Question: I'm trying to draw a simple coloured rectangle on Monogame (for Windows8) using the 3D primitives 'DrawUserPrimitives' and 'VertexPositionColor', but the only thing I can see is a rectangle that covers the upper half of the screen, as you can see in the screenshot below. This occurs when drawing a triangle, too.

Here's my code:
'''
// camera code
Camera.Position = new Vector3(0, 1500, 0);
Camera.Projection = Matrix.CreatePerspectiveFieldOfView(MathHelper.ToRadians(45), GraphicsDevice.Viewport.AspectRatio, 1, 5000);
Camera.View = Matrix.CreateLookAt(Camera.Position, Vector3.Down, Vector3.Forward);
VertexPositionColor[] vertexList = new VertexPositionColor[4];
BasicEffect basicEffect;
VertexBuffer vertexBuffer;
// initializations
vertexList[0] = new VertexPositionColor(new Vector3(-957, 10, -635), Color.Red);
vertexList[1] = new VertexPositionColor(new Vector3(957, 10, -635), Color.Lime);
vertexList[2] = new VertexPositionColor(new Vector3(-957, 10, 635), Color.Yellow);
vertexList[3] = new VertexPositionColor(new Vector3(957, 10, 635), Color.Blue);
vertexBuffer = new VertexBuffer(GraphicsDevice, typeof(VertexPositionColor), 4, BufferUsage.WriteOnly);
vertexBuffer.SetData<VertexPositionColor>(vertexList);
basicEffect = new BasicEffect(GraphicsDevice);
basicEffect.VertexColorEnabled = true;
basicEffect.LightingEnabled = false;
basicEffect.Projection = Camera.Projection;
// draw code
GraphicsDevice.RasterizerState = RasterizerState.CullNone;
GraphicsDevice.SetVertexBuffer(vertexBuffer);
foreach (EffectPass p in basicEffect.CurrentTechnique.Passes)
{
p.Apply();
GraphicsDevice.DrawUserPrimitives<VertexPositionColor>(PrimitiveType.TriangleStrip, vertexList, 0, 2);
}
'''
As you can see, I've used different colors for all four vertexes, but the program actually seems to draw only two of them: 'vertexList[0]' and 'vertexList[1]'.
Any suggestion? What's wrong?
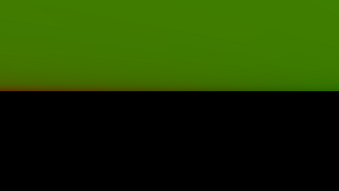
Answer: I think you're missing
'''
basicEffect.View = Camera.View;
'''